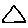
Label: triangle